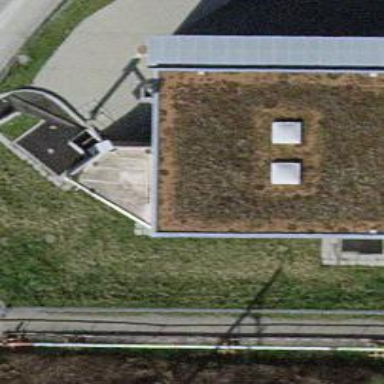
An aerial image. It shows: Service building.